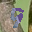
Label: 9